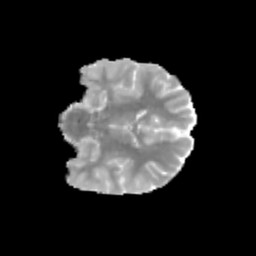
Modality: MD
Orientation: coronal
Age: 10
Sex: female
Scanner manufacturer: siemens
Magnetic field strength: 3 T
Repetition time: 3.8 s
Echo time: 0.07 s